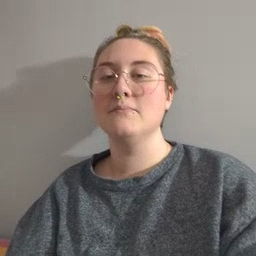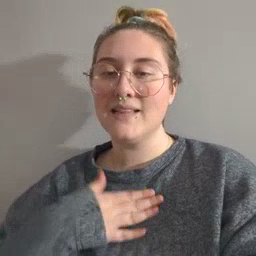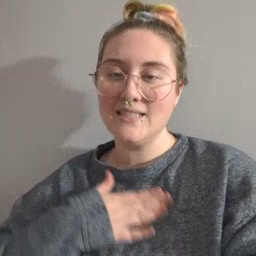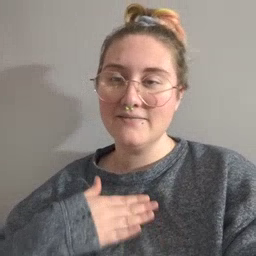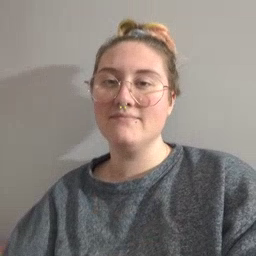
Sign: please